Field crop: tomato
Growth stage: 2
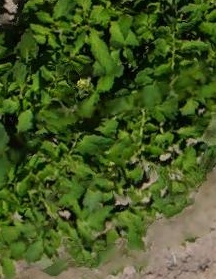
Species: tomato